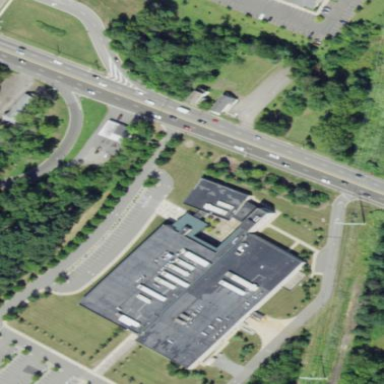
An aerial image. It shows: Office building.